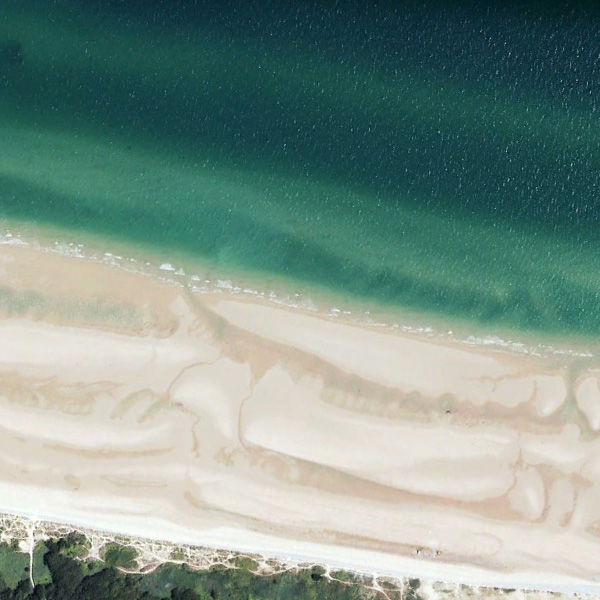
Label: Beach